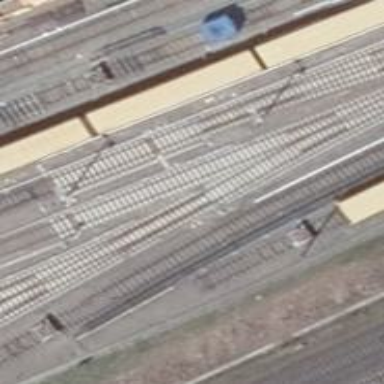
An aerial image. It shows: Railway switch.